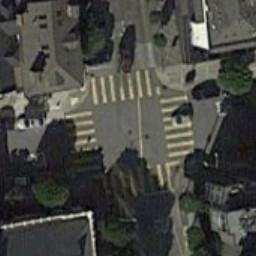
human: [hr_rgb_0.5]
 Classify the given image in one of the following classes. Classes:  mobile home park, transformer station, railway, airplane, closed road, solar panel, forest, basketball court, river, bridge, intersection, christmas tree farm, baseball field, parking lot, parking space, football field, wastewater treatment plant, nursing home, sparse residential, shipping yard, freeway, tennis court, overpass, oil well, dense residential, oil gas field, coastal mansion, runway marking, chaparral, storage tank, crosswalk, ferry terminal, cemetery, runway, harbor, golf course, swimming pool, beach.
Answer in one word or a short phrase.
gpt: crosswalk